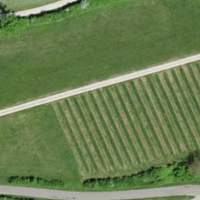
EUNIS habitat code: 40
Species observed at this site:
Stachys recta